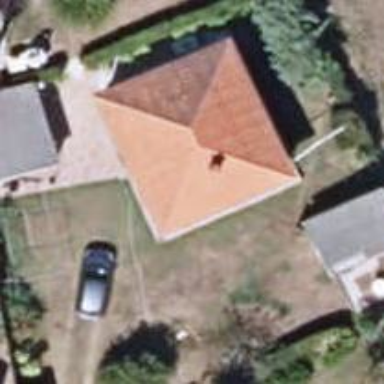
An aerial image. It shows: Simple house.